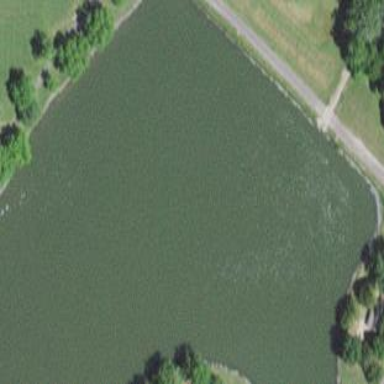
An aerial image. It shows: Beautiful lake surrounded by nature.